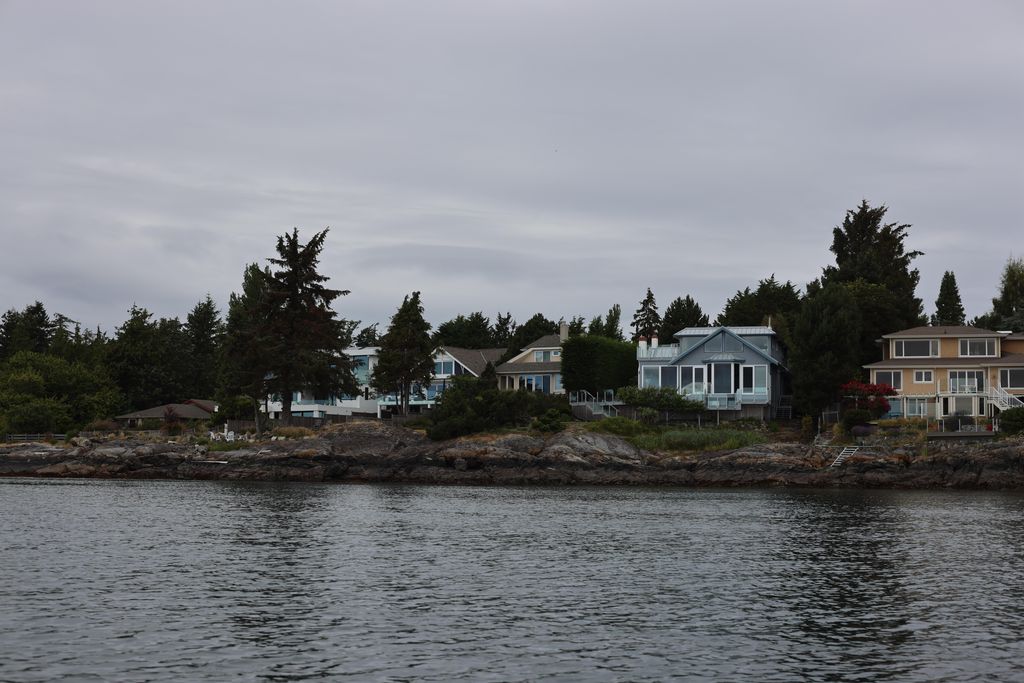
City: victoria